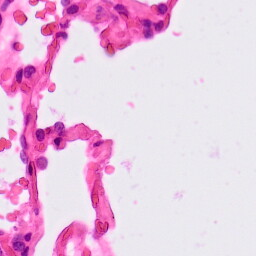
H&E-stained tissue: Lung